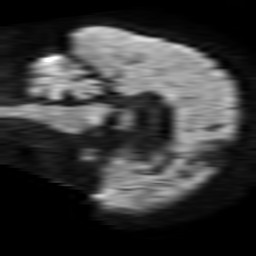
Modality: TRACE
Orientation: sagittal
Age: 77
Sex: female
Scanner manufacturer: philips
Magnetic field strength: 1.5 T
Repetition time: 3.263 s
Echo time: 0.06922 s